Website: home-depot
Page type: customer-info-address
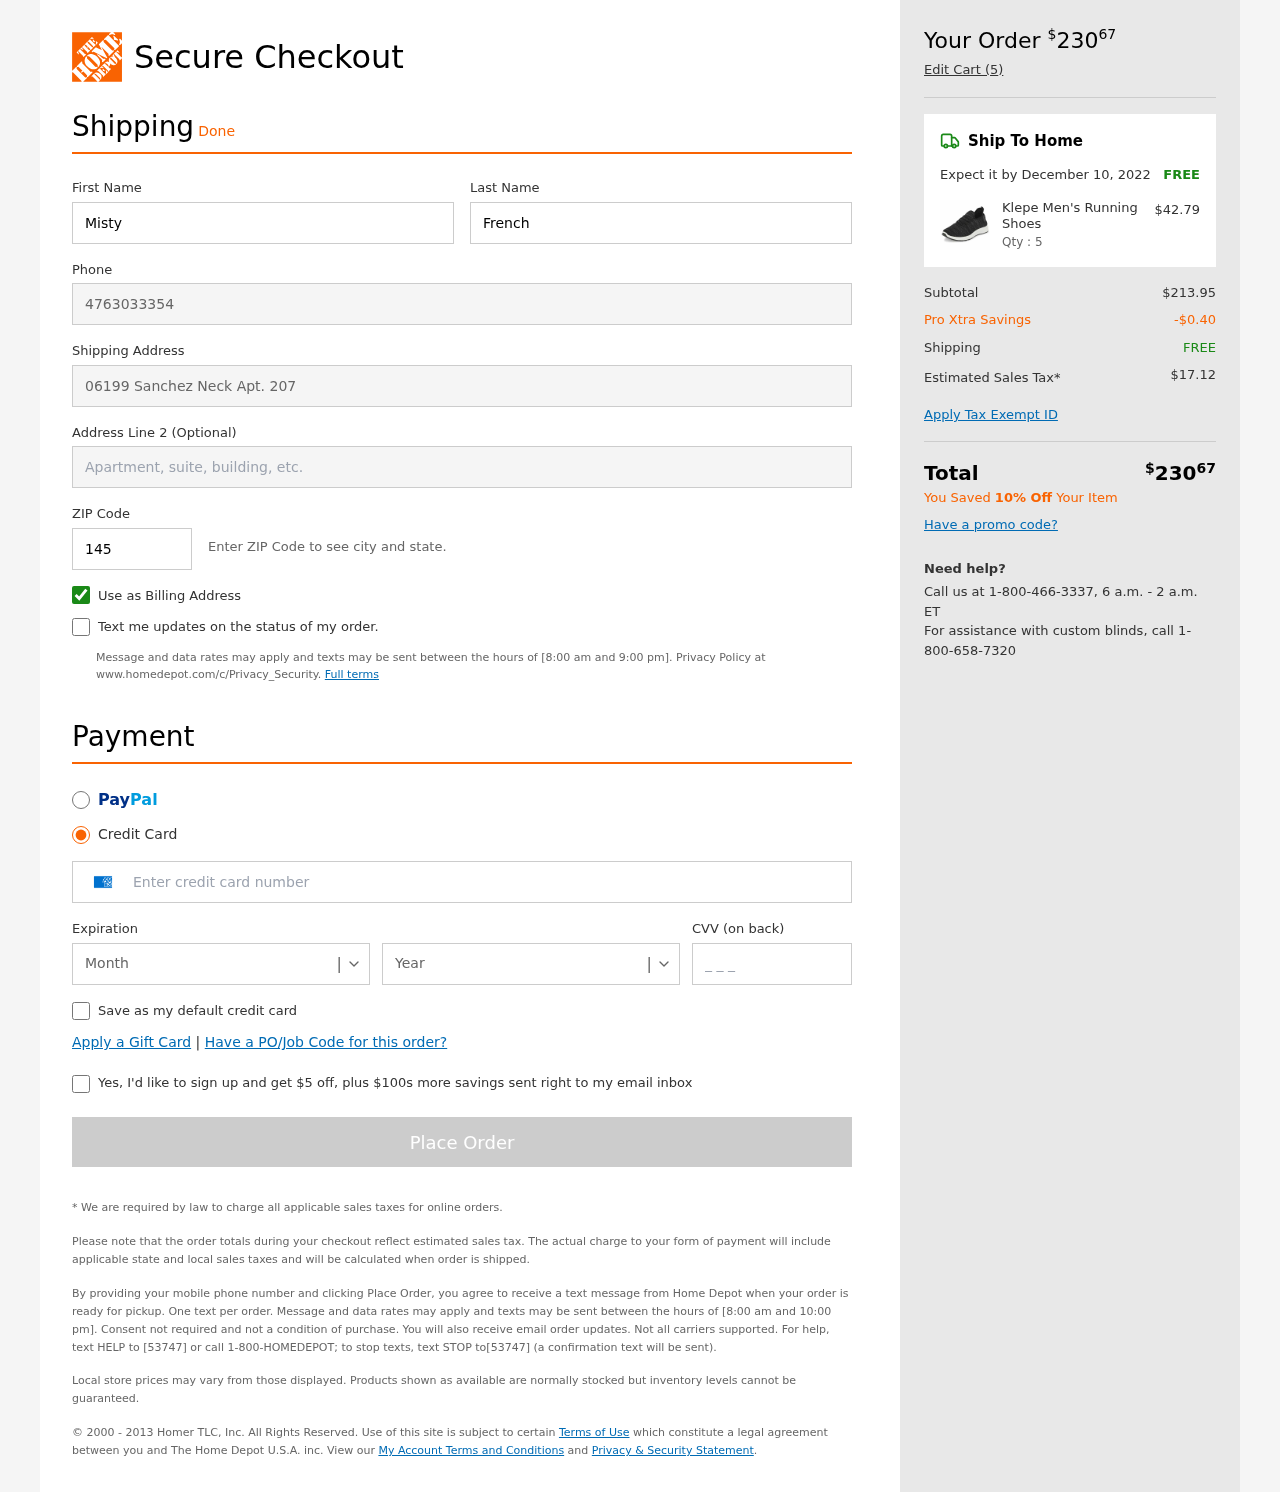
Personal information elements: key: PII_CARD_CVV
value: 9639
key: PII_CARD_EXPIRY_MONTH
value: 09
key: PII_CARD_EXPIRY_YEAR
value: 28
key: PII_CARD_NUMBER
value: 3743 3520 4011 009
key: PII_FIRSTNAME
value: Misty
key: PII_LASTNAME
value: French
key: PII_PHONE
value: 4763033354
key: PII_POSTCODE
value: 14528
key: PII_STREET
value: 06199 Sanchez Neck Apt. 207
Product elements: key: PRODUCT1_NAME
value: Klepe Men's Running Shoes
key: PRODUCT1_PRICE
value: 42.79
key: PRODUCT1_QUANTITY
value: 5
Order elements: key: ORDER_TOTAL
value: $23067
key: ORDER_NUM_ITEMS
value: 5
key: ORDER_DELIVERY_DATE
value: December 10, 2022
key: ORDER_SHIPPING_COST
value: FREE
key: ORDER_SUBTOTAL
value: $213.95
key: ORDER_DISCOUNT
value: -$0.40
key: ORDER_SHIPPING_COST2
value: FREE
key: ORDER_TAX
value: $17.12
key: ORDER_TOTAL2
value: $23067
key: ORDER_SAVINGS_MESSAGE
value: You Saved 10% Off Your Item